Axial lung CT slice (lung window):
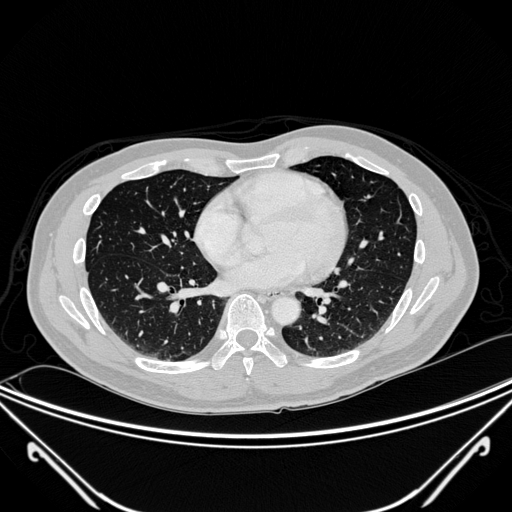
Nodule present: no